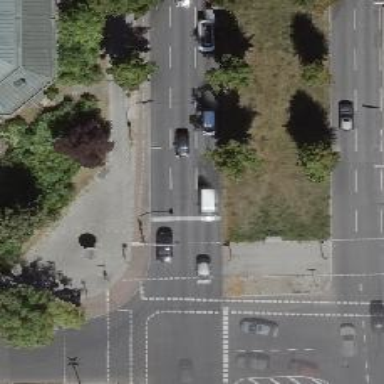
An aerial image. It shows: Road with traffic signals.